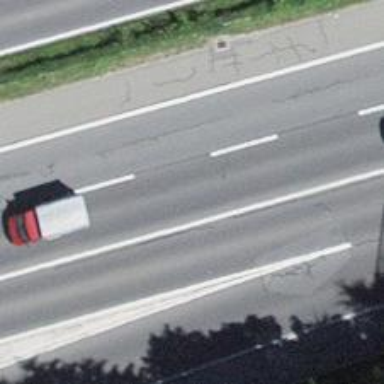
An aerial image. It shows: Asphalt trunk highway.